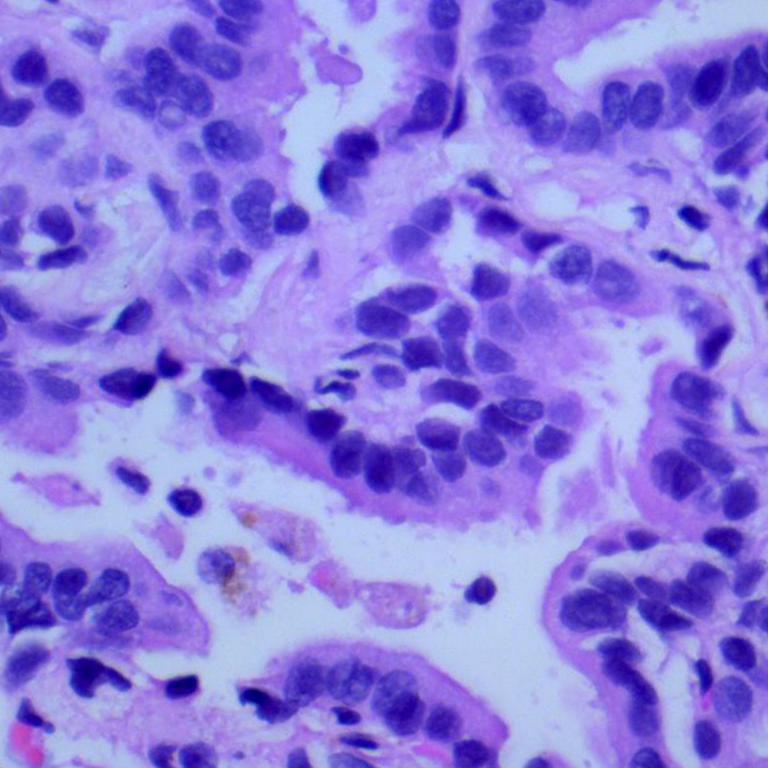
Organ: lung
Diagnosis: adenocarcinomas